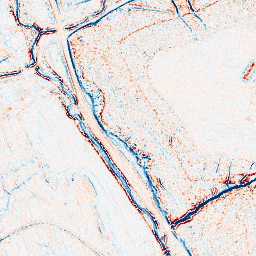
Category: edge_preserving
Decomposition family: anisotropic_diffusion
Decomposition parameters: iterations: 20
kappa: 10
gamma: 0.05
Upsampling method: cubic_catmull_rom
Upsampling parameters: scale: 4
Upsampling scale: 4